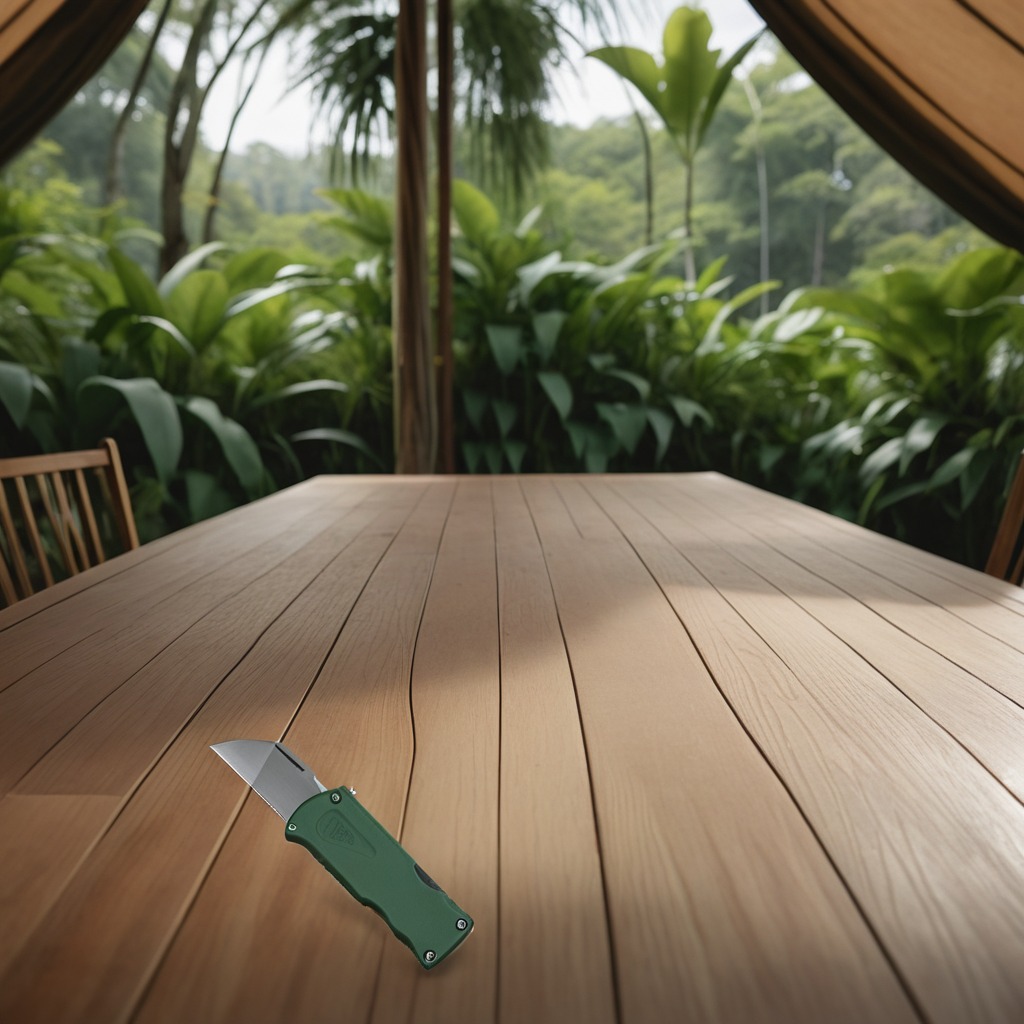
A utility knife lies on a wooden table in a jungle field workshop tent.